Interaction volume radius: 5 \u00c5
Interaction volume height: 20 \u00c5
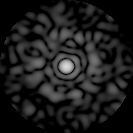
Disorder parameter: 0.8585